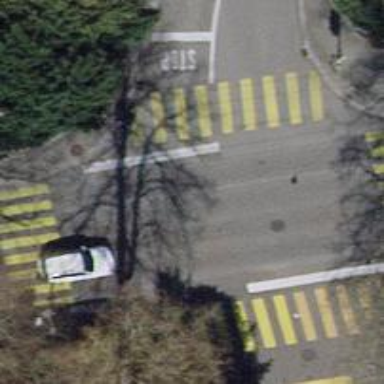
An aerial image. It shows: Road with traffic signals.